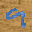
Label: 9